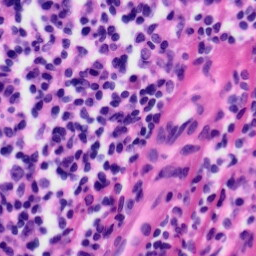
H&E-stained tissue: Tonsil